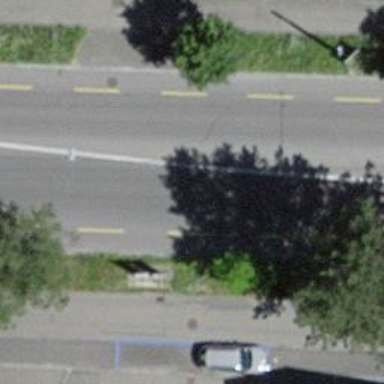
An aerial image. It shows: Secondary road with asphalt surface and trolley wires.